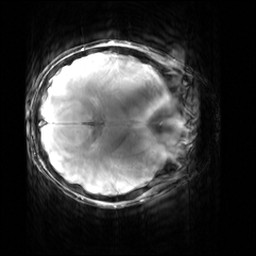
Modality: T2starw
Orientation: axial
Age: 20
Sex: female
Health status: healthy
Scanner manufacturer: siemens
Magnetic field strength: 3 T
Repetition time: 0.7 s
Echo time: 0.02 s